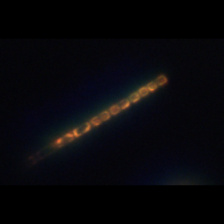
Taxon: Skeletonema
Group: Diatoms